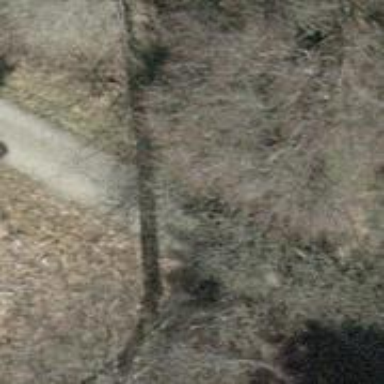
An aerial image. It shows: Gravel track with grade2 tracktype.